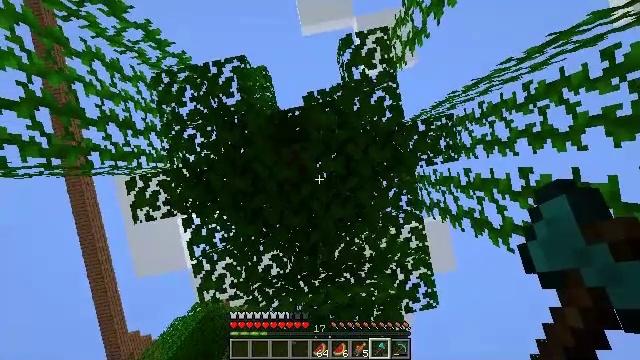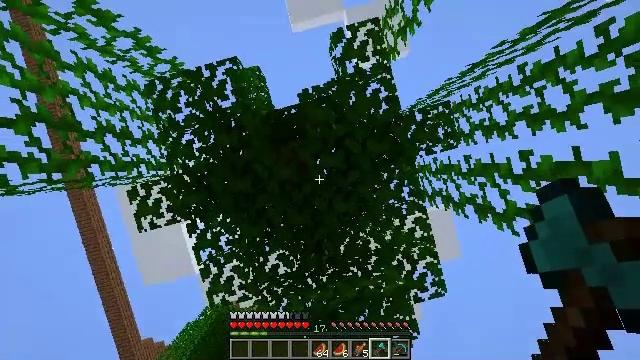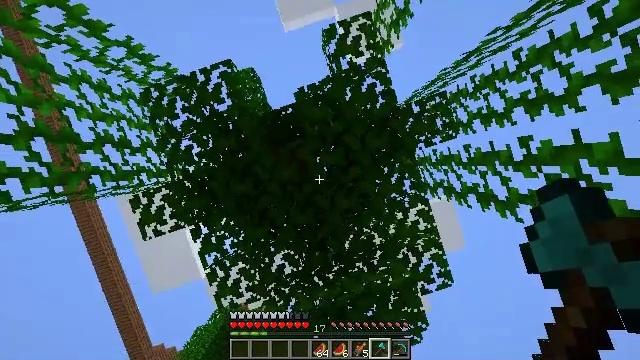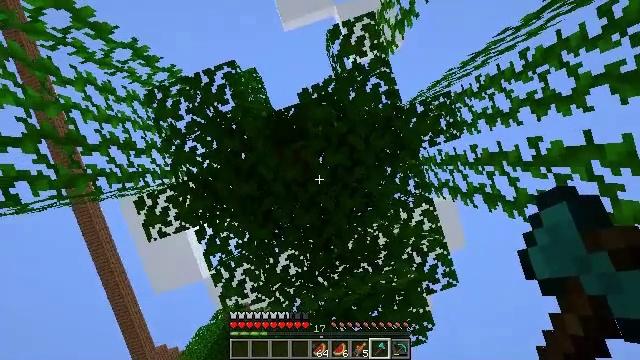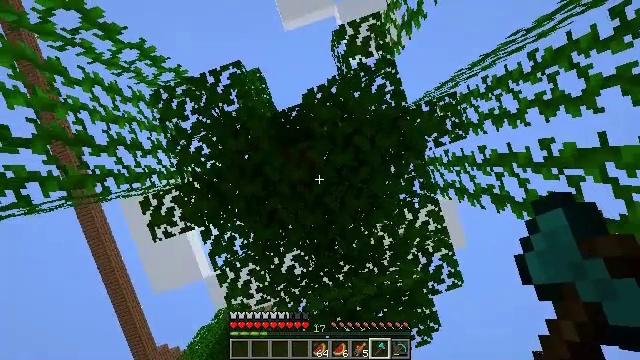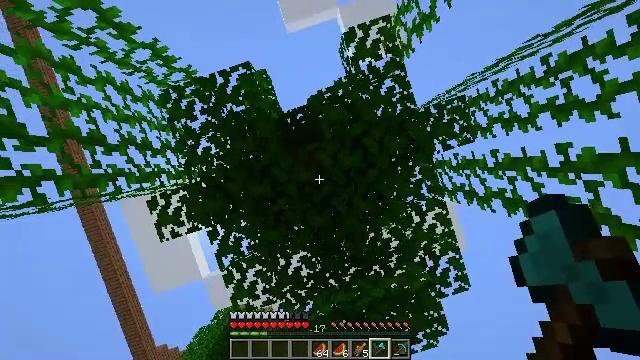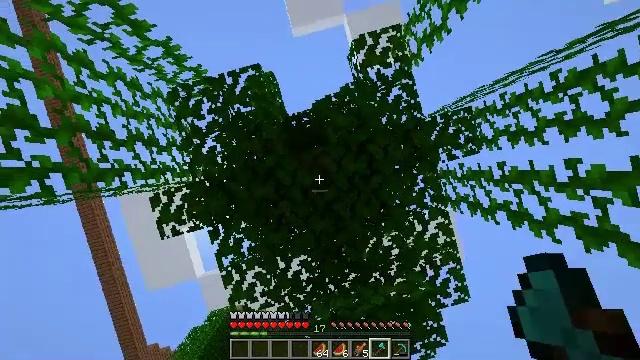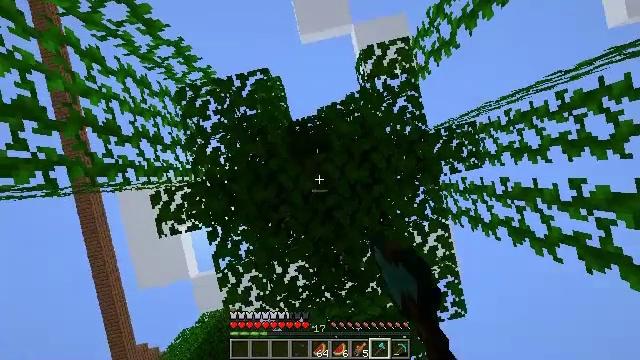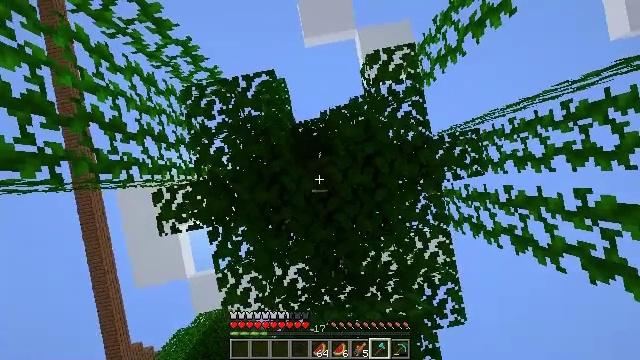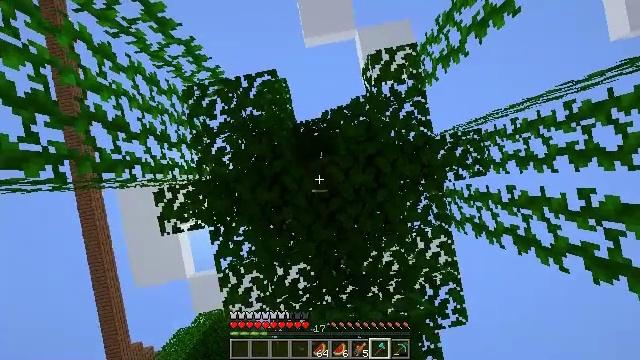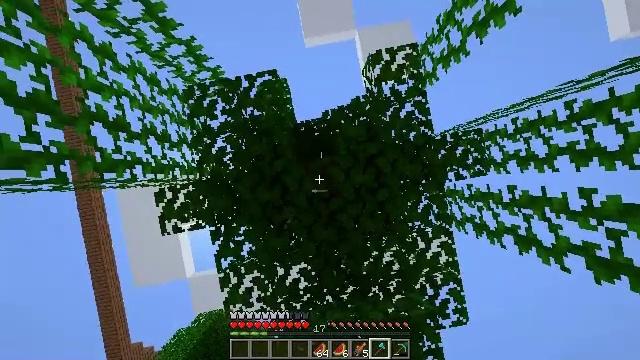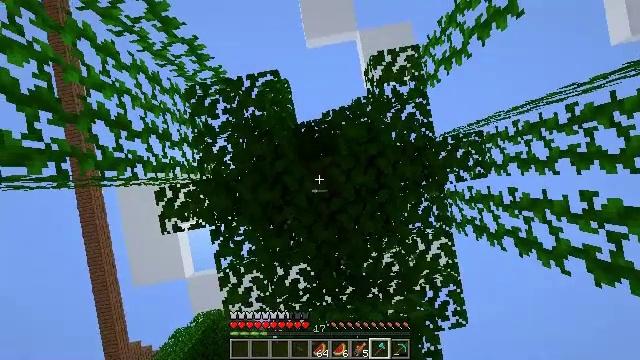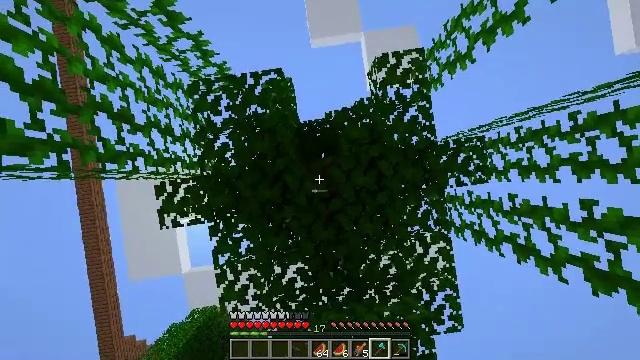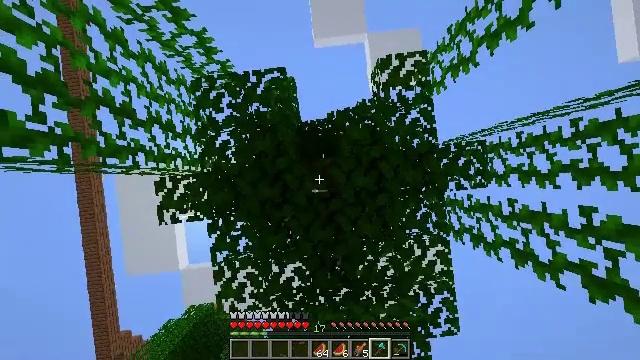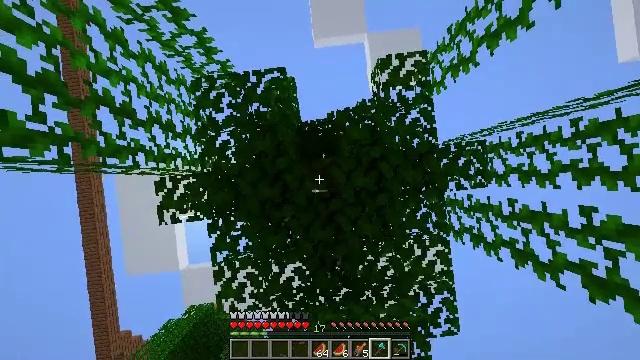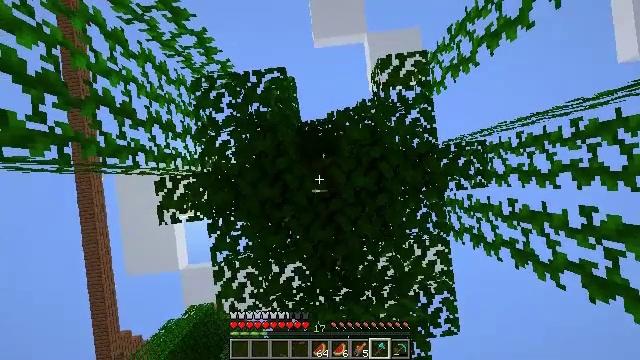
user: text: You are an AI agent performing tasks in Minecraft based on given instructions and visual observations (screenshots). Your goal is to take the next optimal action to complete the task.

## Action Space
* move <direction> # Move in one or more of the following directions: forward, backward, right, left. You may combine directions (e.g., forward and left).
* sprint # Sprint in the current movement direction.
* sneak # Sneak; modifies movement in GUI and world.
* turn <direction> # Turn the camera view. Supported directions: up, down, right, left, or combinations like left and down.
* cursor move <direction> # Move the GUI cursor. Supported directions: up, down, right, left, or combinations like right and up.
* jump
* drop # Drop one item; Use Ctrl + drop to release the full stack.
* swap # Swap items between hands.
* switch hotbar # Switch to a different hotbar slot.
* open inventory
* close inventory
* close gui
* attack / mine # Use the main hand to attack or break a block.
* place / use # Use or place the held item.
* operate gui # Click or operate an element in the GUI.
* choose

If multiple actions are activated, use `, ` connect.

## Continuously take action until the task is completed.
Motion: motion action
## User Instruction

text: Break the jungle leaves with your hand or shears.
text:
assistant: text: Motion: turn left
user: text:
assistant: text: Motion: turn left
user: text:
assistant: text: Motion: move left
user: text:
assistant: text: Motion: move left
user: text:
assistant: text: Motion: move left
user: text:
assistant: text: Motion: turn right, attack / mine
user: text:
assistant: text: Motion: turn right and up, attack / mine
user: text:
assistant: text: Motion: turn right, attack / mine
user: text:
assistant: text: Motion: attack / mine
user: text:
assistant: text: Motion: attack / mine
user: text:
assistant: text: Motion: attack / mine
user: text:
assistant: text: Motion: turn right, attack / mine
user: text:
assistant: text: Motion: turn right, attack / mine
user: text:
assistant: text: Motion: attack / mine
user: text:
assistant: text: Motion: attack / mine
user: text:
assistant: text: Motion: attack / mine
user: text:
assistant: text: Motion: turn right, attack / mine
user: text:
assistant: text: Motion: turn right, attack / mine
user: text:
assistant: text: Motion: turn right, attack / mine
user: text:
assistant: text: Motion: turn right, attack / mine
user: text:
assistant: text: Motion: attack / mine
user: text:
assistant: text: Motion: attack / mine
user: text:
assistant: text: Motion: attack / mine
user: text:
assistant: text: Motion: attack / mine
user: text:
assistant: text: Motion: attack / mine
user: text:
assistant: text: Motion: attack / mine
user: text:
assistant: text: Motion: attack / mine
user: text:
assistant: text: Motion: attack / mine
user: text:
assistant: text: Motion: turn right and down, attack / mine
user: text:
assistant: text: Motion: turn right and down